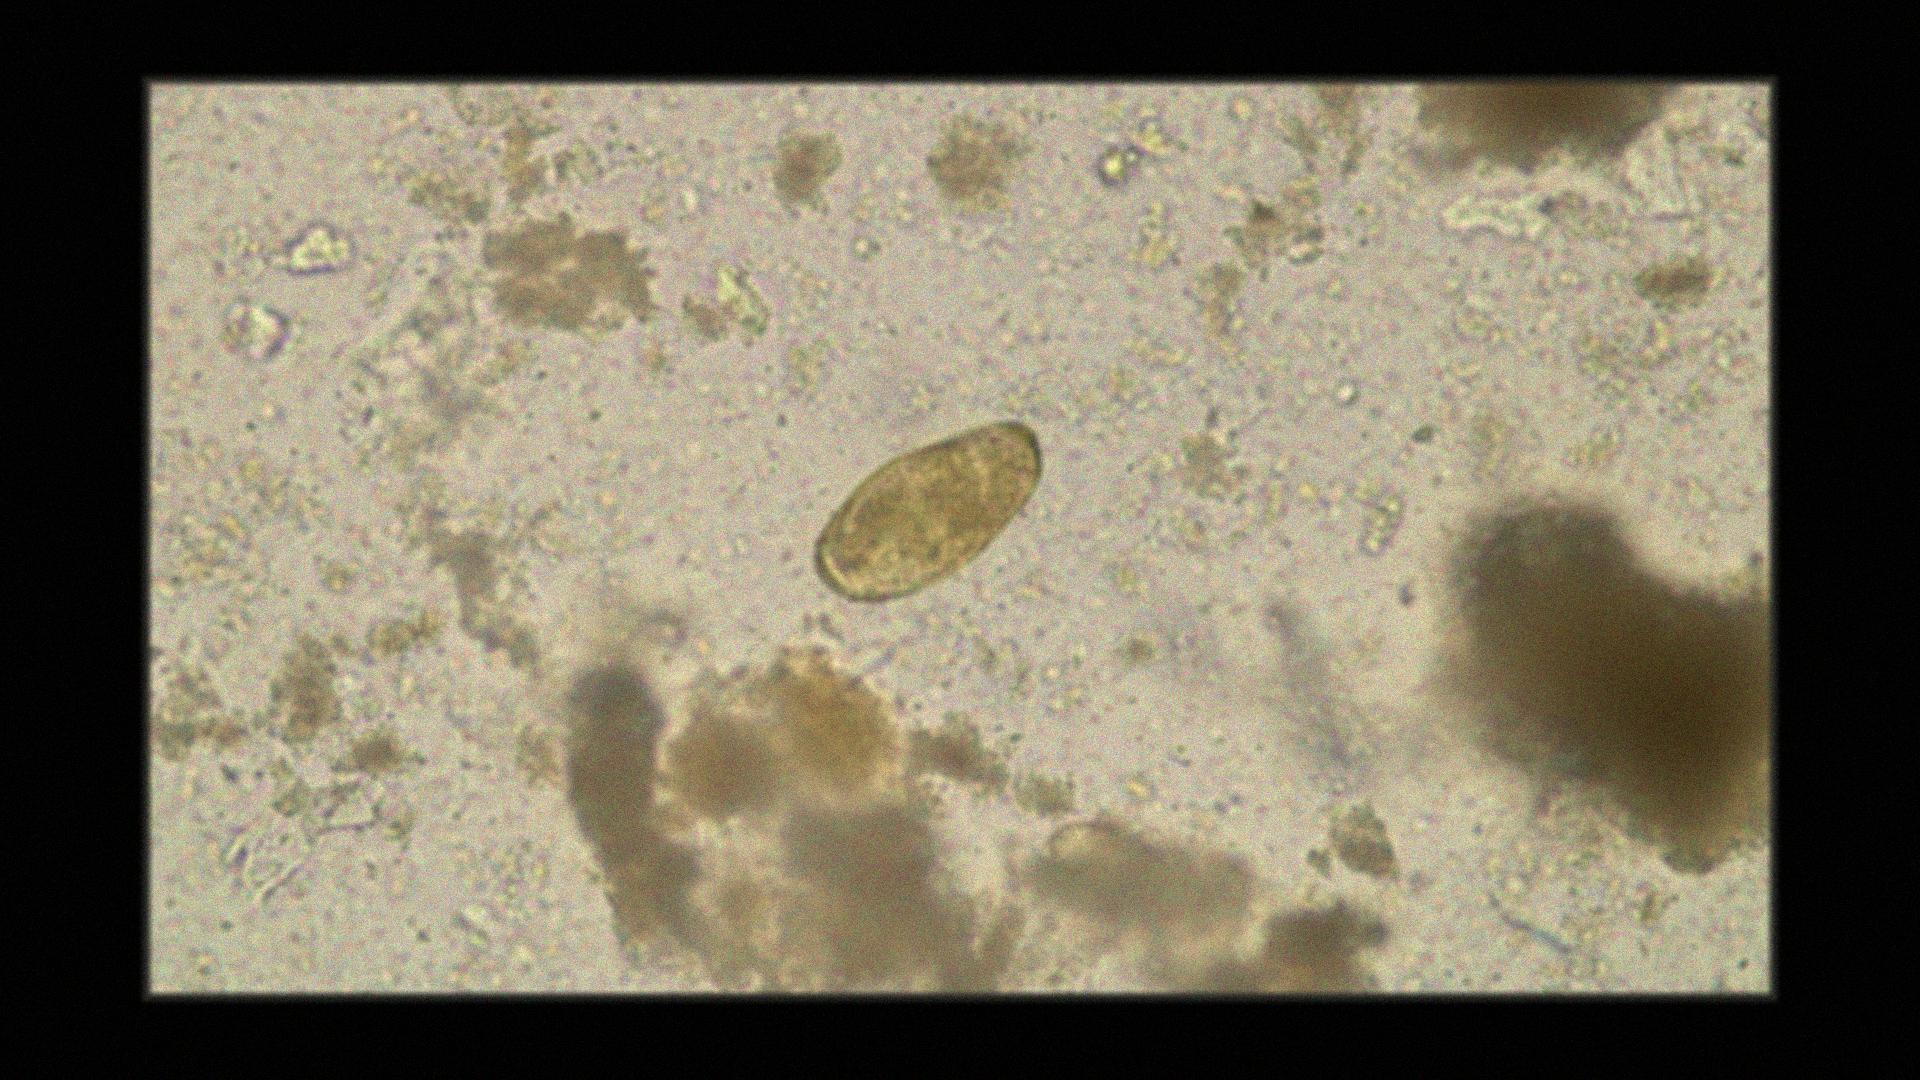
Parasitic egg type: Paragonimus spp